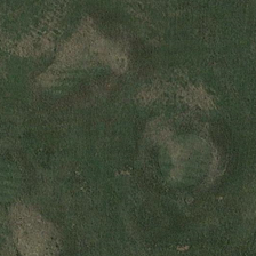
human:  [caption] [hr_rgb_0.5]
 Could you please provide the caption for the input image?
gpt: Many of the patterns are on the grass.

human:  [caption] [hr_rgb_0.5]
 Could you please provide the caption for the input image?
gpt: There are many streamlined patterns on the grass.

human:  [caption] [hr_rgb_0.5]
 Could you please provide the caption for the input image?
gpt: The pasture is green and yellow, clean and smooth.

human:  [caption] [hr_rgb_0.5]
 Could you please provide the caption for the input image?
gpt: There are a lot of streamlined patterns on the grass.

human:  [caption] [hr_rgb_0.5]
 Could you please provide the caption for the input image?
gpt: The grass is green and yellow, clean and smooth.